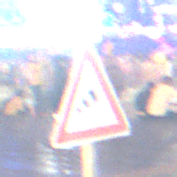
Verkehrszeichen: SeitenwindVonRechts
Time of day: Night
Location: Outdoor (Urban)
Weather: PartlyCloudy
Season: NotSpecified
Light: Natural